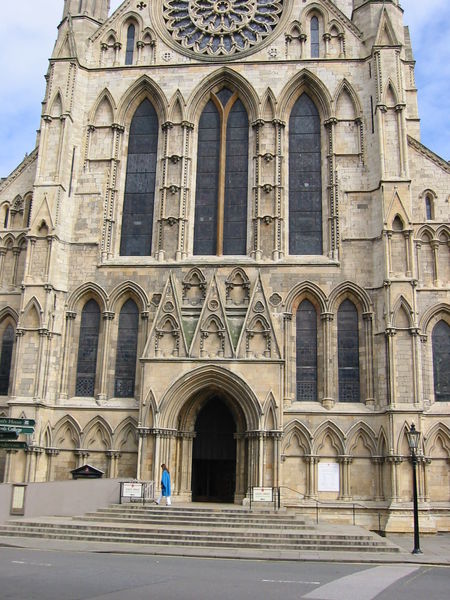
Titel: York Münster
Standort: York (EU - GB)
Schlagwörter: fenster, frankreich, frau, laterne, straße, tür, türkis, kirche, mantel, front, gotik, turm, farbig, bogen, fassade, farbe, treppe, treppen, geländer, stufen, tor, foto, fotografie, bögen, eingang, dom, schilder, kathedrale, photo, portal, sandstein, farbfoto, glasfenster, gotisch, rosette, spitzbogen, spitzbögen, westwerk, genster, glaskunst, kircheneingang, tragewerk, hinweistafeln, dom portal